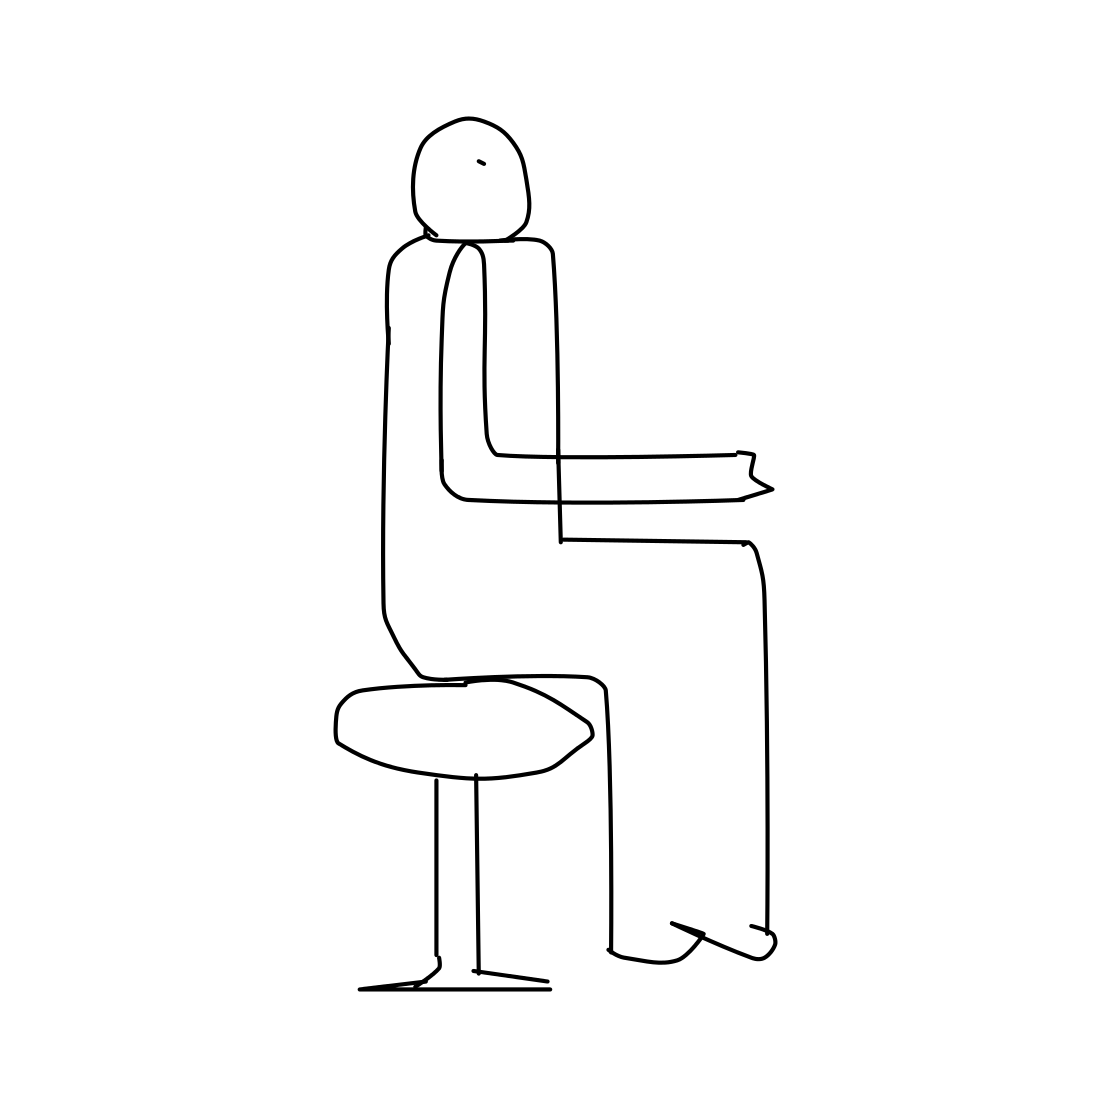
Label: person sitting